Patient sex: F
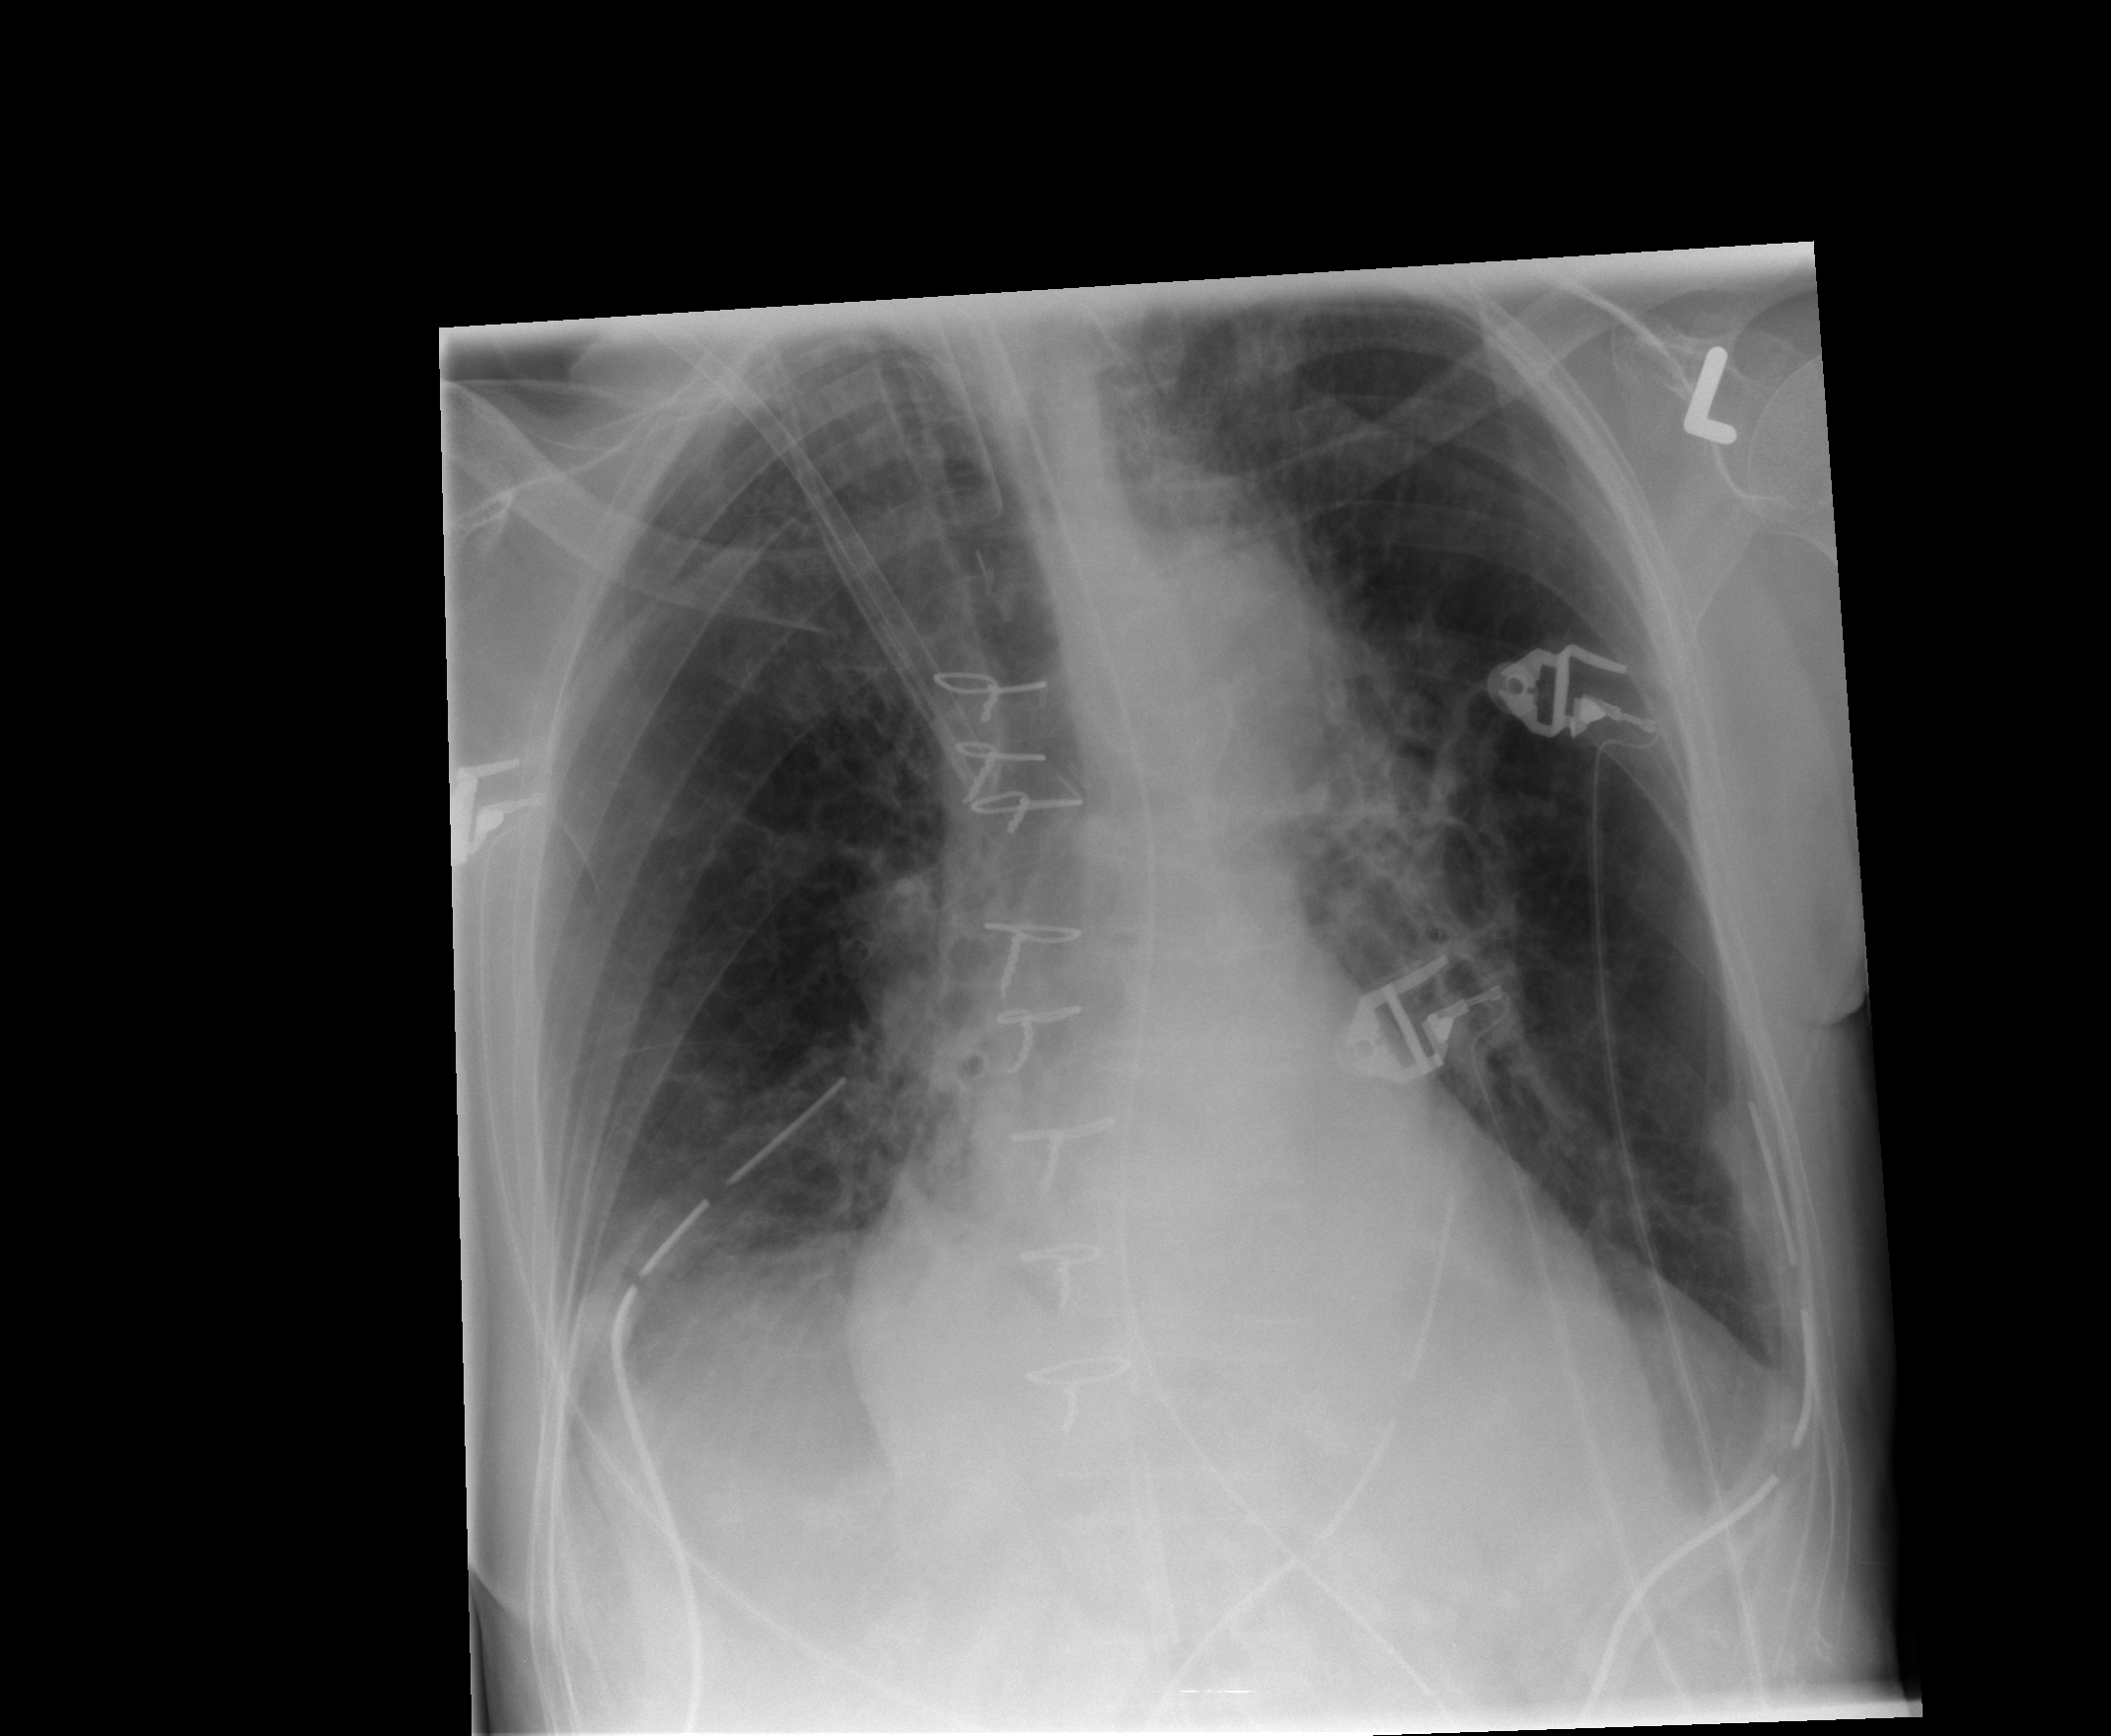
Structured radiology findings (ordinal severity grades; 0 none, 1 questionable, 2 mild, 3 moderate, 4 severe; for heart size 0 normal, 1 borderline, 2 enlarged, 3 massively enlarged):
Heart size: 2
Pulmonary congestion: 2
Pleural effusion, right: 1
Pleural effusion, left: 1
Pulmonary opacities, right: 0
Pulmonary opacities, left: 0
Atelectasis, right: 0
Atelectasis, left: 0